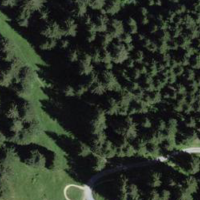
EUNIS habitat code: 43
Species observed at this site:
Silene dioica